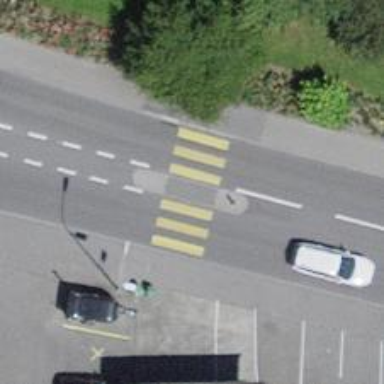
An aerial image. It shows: Uncontrolled zebra crossing with island. The crossing is marked with zebra stripes.